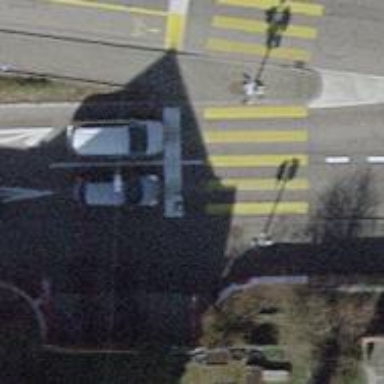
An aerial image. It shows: Zebra crossing with traffic signals. The crossing is marked by traffic lights.